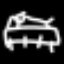
Label: bed